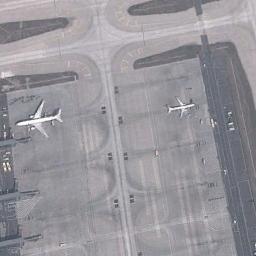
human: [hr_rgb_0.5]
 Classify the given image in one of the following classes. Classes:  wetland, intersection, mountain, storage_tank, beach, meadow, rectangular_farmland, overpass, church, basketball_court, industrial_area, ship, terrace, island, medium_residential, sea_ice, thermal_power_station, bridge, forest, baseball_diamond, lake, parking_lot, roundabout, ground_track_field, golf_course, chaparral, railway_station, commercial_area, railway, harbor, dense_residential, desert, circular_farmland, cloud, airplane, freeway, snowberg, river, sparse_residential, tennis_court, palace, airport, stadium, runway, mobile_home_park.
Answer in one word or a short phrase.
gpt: airplane